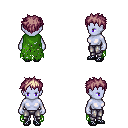
a pixel art fantasy rpg character, female body template, dark elf, purple skin, green tattered cape, metal pants, white blonde bedhead hairstyle, ghillies, four views (front, back, left, right), 2x2 character sprite sheet, small pixel art, hard edges, no anti-aliasing